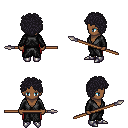
a pixel art fantasy rpg character, female body template, human, dark skin, gray robe, red pants, raven curly afro hairstyle, metal boots, spear, four views (front, back, left, right), 2x2 character sprite sheet, small pixel art, hard edges, no anti-aliasing